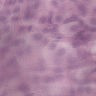
Metastatic tissue present: yes